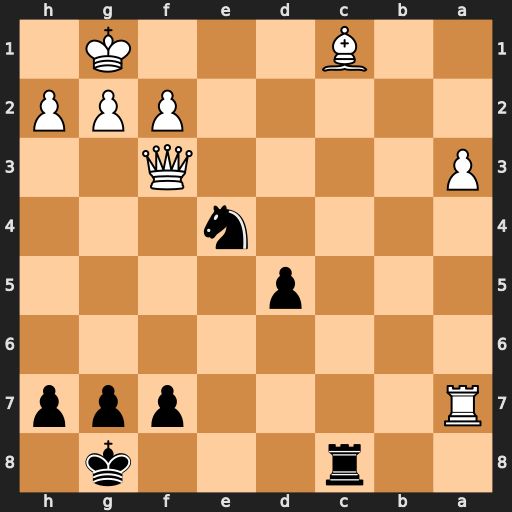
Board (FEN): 2r3k1/R4ppp/8/3p4/4n3/P4Q2/5PPP/2B3K1
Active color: b
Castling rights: -
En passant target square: -
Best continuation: Rxc1+ Qd1 Rxd1#